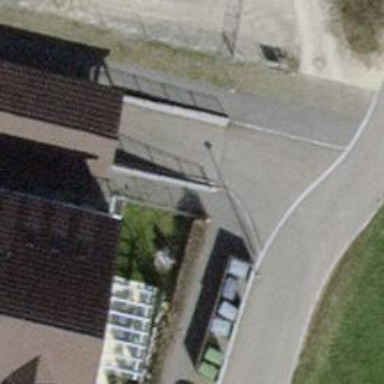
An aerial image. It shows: Parking entrance.